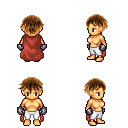
a pixel art fantasy rpg character, female body template, human, tanned skin, maroon cape, white pants, brown short bangs hairstyle, metal gloves, four views (front, back, left, right), 2x2 character sprite sheet, small pixel art, hard edges, no anti-aliasing